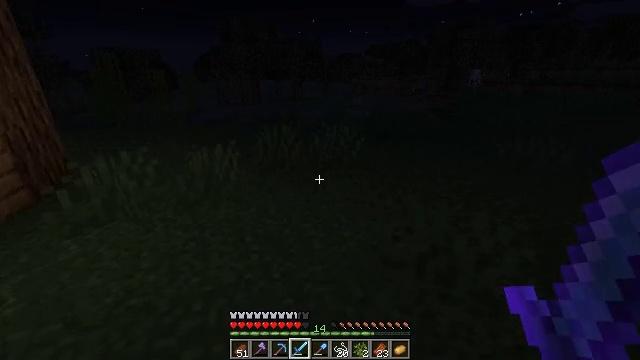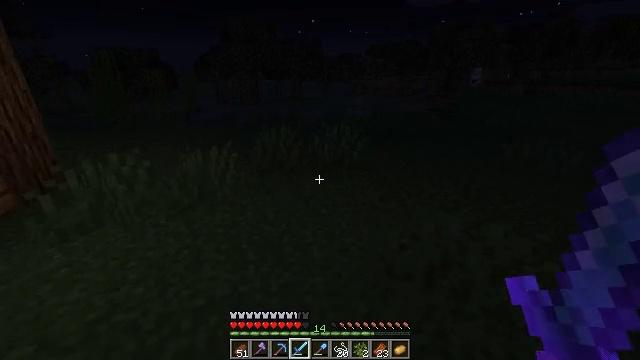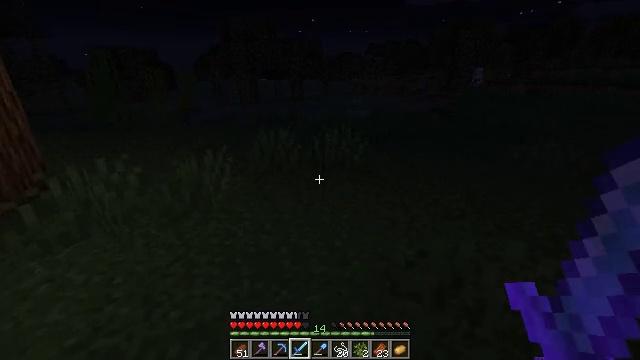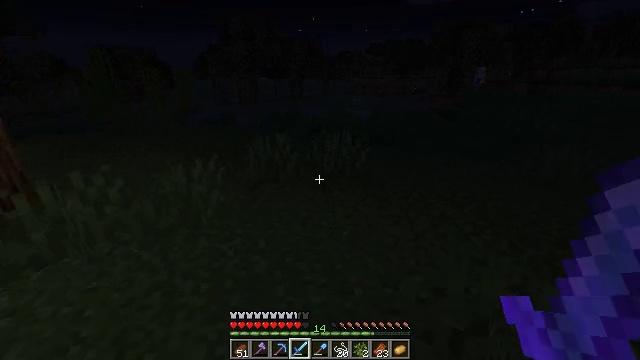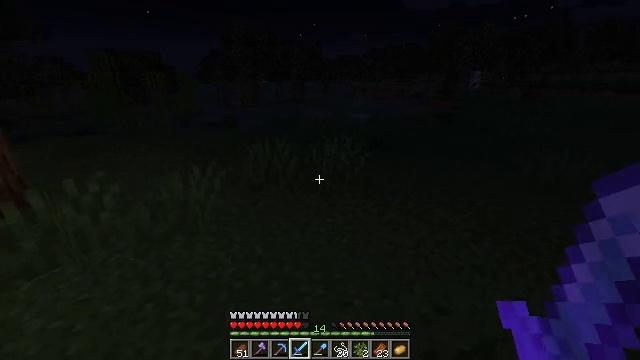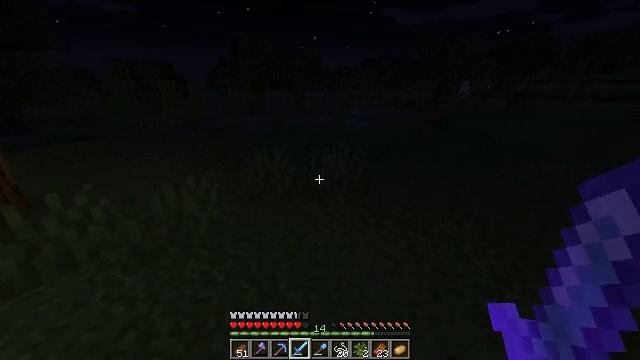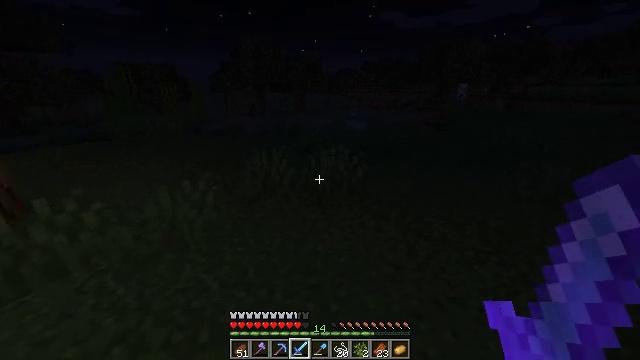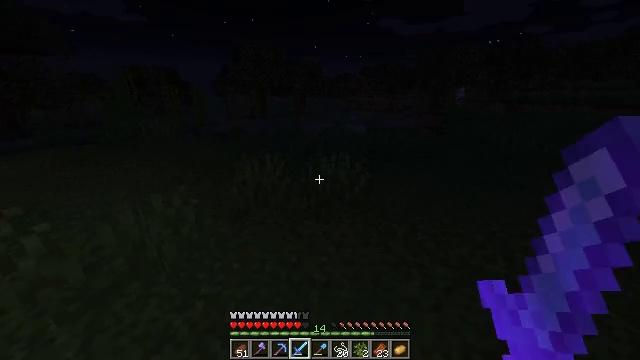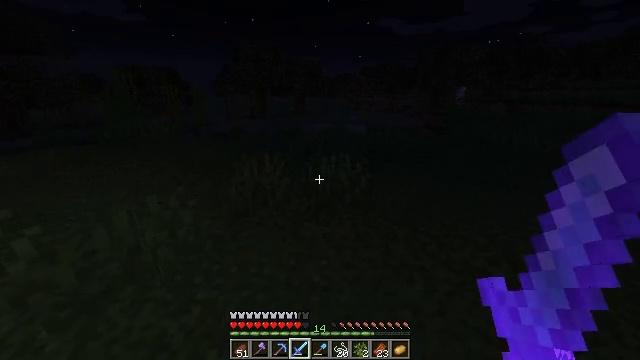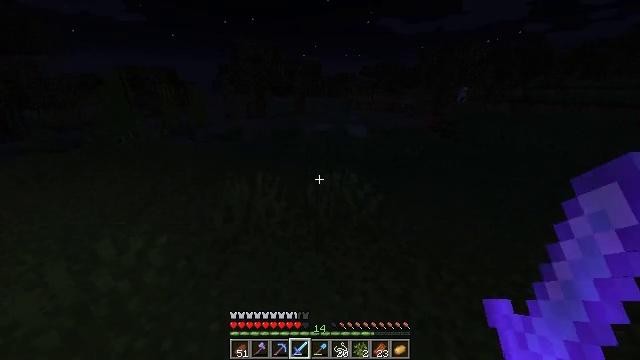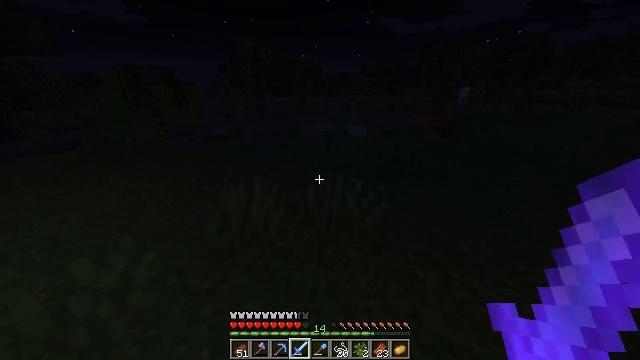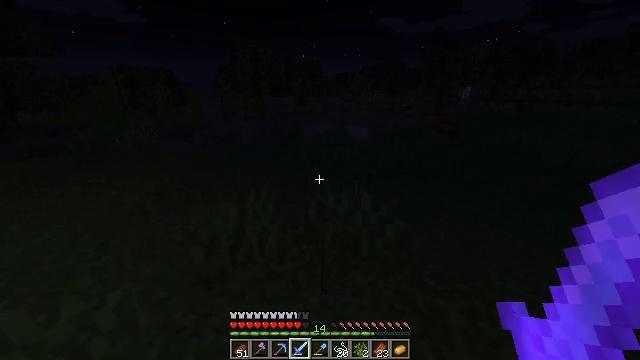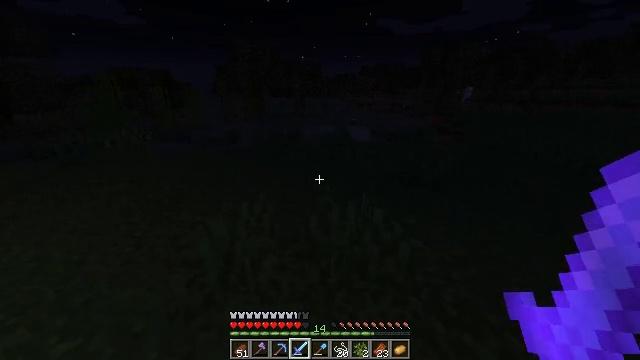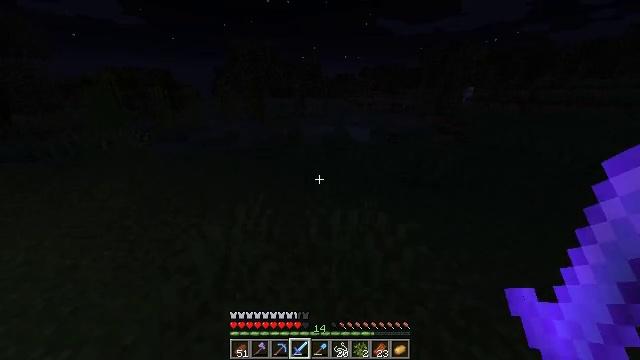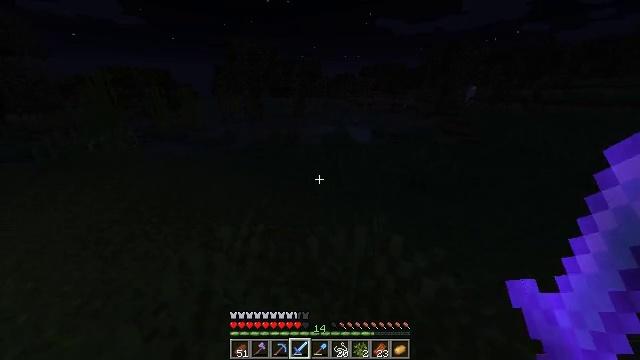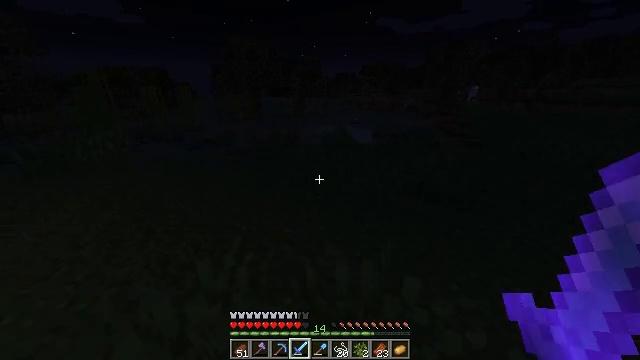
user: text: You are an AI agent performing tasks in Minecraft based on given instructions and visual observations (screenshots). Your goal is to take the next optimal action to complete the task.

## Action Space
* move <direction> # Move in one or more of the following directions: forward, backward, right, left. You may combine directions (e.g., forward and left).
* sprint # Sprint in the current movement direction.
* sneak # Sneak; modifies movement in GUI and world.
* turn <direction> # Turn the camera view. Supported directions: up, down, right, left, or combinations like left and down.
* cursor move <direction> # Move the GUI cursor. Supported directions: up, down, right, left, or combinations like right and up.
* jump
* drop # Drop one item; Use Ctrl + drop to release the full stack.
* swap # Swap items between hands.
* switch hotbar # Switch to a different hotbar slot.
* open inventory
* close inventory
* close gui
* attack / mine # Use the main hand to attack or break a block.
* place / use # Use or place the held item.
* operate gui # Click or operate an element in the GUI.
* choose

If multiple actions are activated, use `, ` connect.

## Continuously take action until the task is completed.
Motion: motion action
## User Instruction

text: Hunt mobs.
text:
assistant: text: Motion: move forward
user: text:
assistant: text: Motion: move forward
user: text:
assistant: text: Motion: move forward, sprint
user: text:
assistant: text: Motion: move forward, sprint
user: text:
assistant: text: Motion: move forward, sprint
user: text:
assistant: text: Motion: move forward, sprint
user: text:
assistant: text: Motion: move forward
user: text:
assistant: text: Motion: move forward
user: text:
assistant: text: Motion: move forward
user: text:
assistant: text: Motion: move forward
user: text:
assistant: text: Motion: move forward
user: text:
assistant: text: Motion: move forward
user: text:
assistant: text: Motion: move forward
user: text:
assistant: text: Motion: move forward
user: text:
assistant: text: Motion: move forward
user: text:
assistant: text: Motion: move forward
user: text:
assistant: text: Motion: move forward
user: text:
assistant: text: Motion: move forward
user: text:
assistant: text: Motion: move forward
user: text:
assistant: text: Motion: move forward
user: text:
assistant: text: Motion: move forward
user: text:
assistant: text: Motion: move forward
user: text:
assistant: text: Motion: move forward
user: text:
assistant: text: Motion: move forward
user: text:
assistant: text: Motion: move forward and move left
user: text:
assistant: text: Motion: move forward and move left
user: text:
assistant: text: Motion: move forward and move left
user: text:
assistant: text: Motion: move forward and move left
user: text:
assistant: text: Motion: move forward and move left, turn right
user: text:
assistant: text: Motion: move forward and move left, turn right